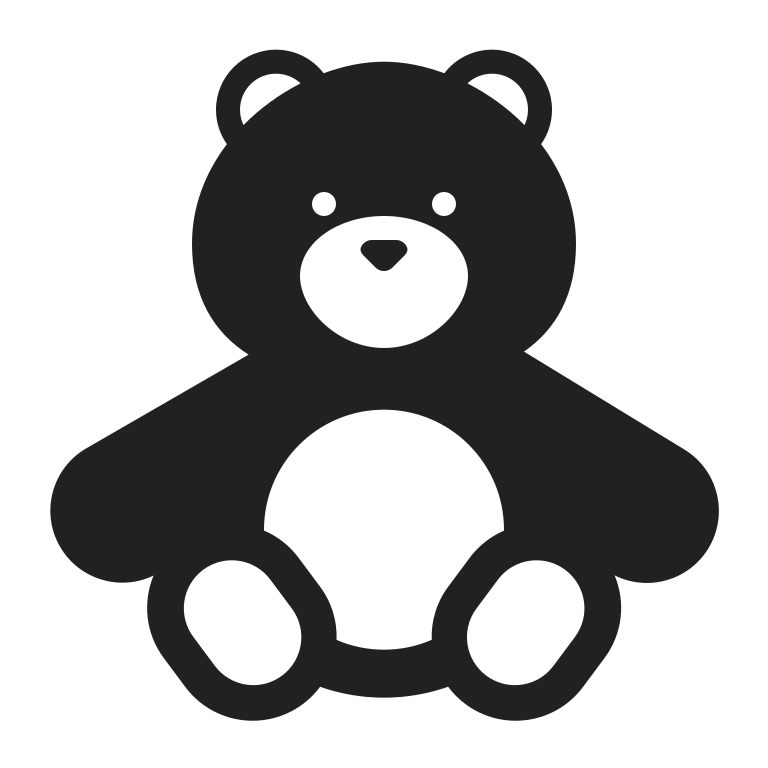
teddy bear high contrast